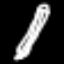
Label: pencil